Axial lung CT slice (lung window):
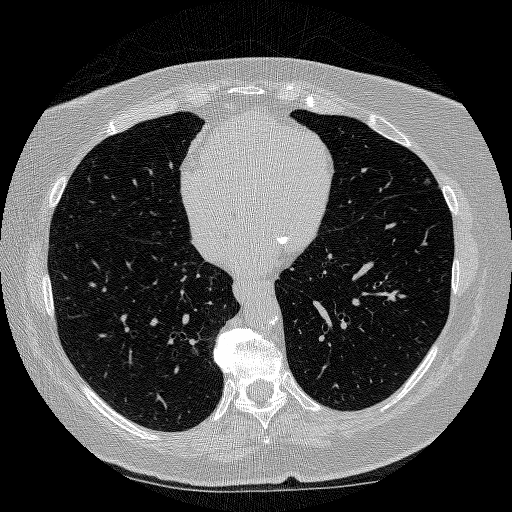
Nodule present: no